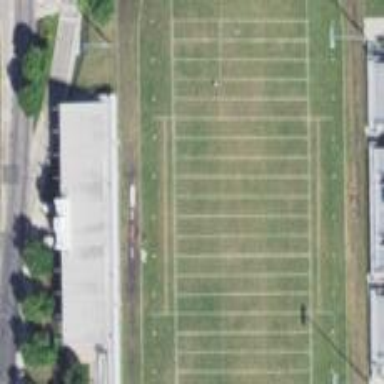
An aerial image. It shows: American football pitch.